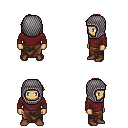
a pixel art fantasy rpg character, male body template, human, tanned skin, maroon long-sleeve shirt, robe skirt, brunette long mohawk hairstyle, chain hood, brown shoes, four views (front, back, left, right), 2x2 character sprite sheet, small pixel art, hard edges, no anti-aliasing